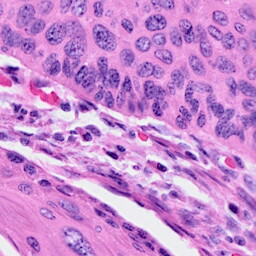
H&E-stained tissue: Cervix